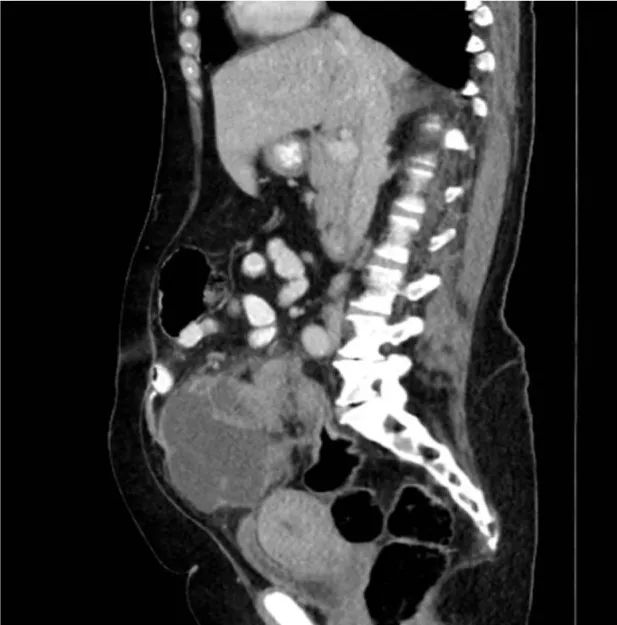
Sagittal CT with mass measuring ~9 cm x 7.5 cm.
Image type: radiology (ct)